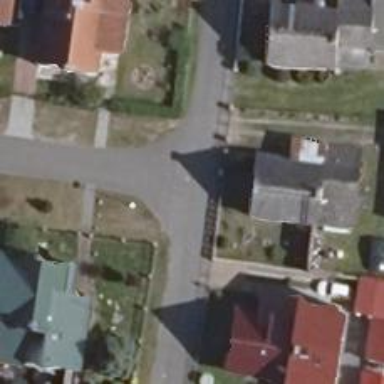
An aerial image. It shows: Smooth asphalt road in residential area.